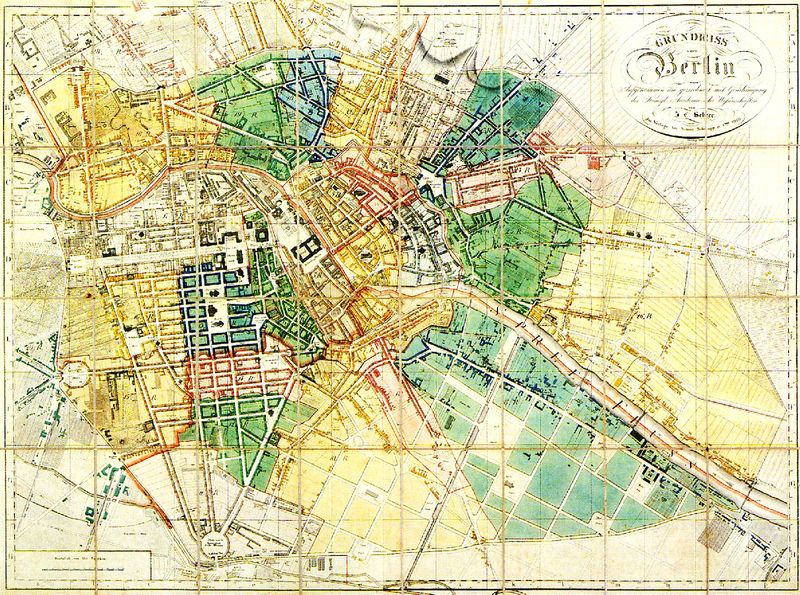
Titel: Grundriß von Berlin. Aufgenommen und gezeichnet mit Genehmigung der Königlichen Akademie der Wissenschaften
Schlagwörter: blau, fluss, gelb, grün, stadt, schwarz, weiss, rot, alt, felder, wege, mauer, farbe, straßen, berlin, koloriert, karte, stadtmauer, plan, zentrum, landkarte, grundriss, freidhof, plätze, stadtplan, straßennetz, planquadrate, hauptstadt, stadtteil, viertel, planquadrat, spree, barndenburg